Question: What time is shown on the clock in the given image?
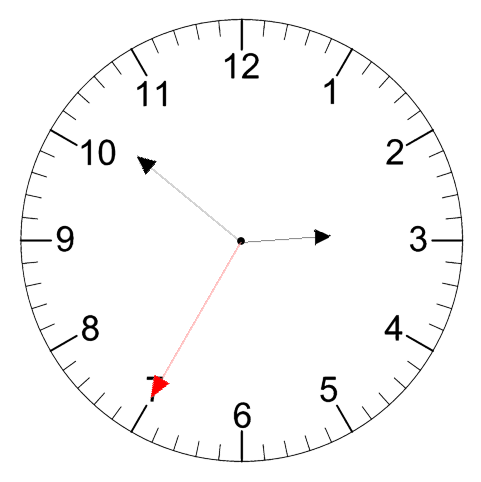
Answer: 02:51:35